Field crop: maize
Growth stage: 2
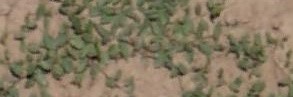
Species: convolvulus